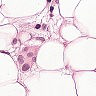
Metastatic tissue present: yes